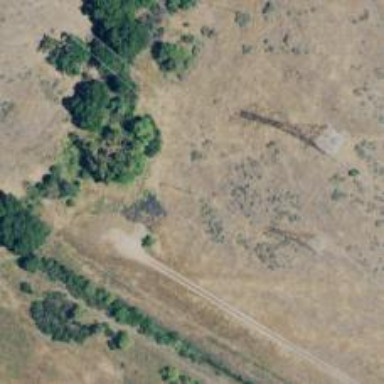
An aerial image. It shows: Power pole.